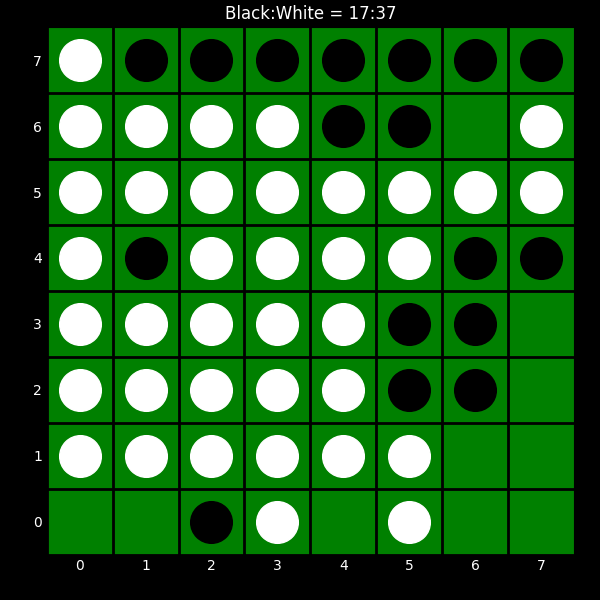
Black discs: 17
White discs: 37